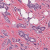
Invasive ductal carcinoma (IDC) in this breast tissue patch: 1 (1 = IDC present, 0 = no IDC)